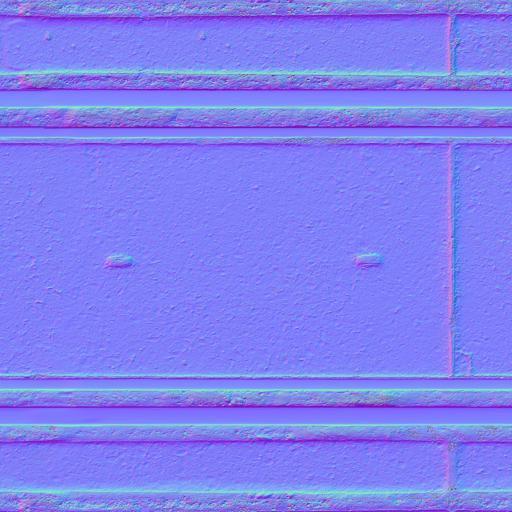
city concrete rail rails railway